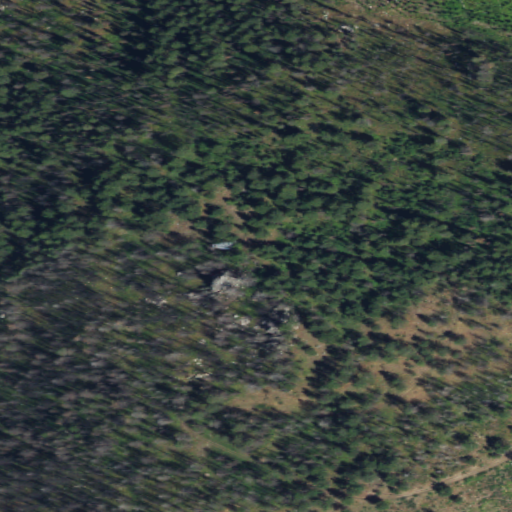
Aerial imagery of mountain in Washington named Armstrong Mountain containing shrub, evergreen forest, and grassland